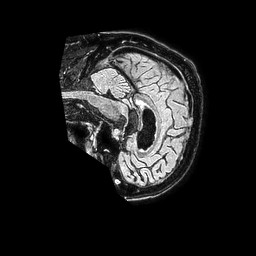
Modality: FLAIR
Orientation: sagittal
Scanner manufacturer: philips
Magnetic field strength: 1.5 T
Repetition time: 4.8 s
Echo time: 0.38 s